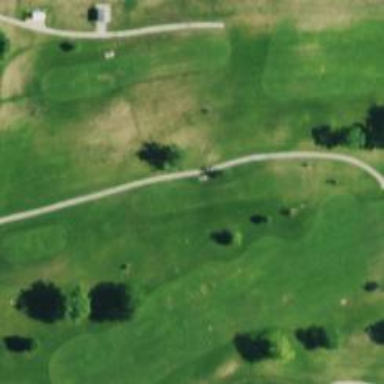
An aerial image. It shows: Golf tee on grassy land.